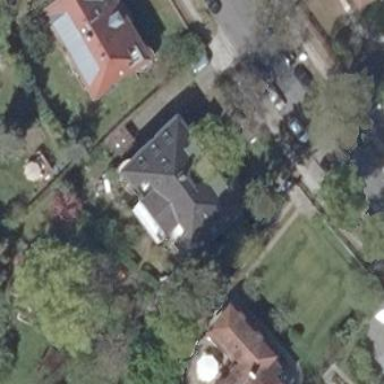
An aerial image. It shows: Beige apartment building with hipped roof made of black roof tiles.